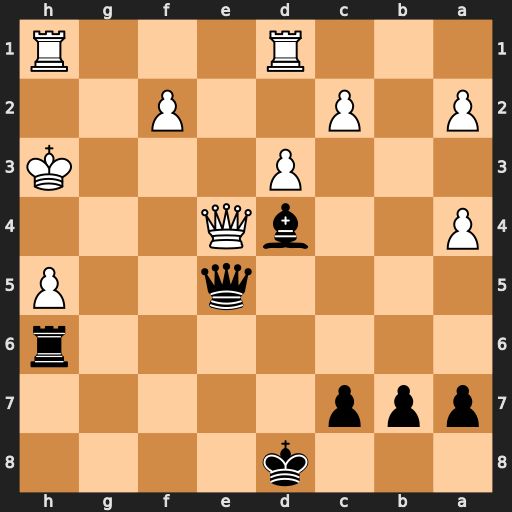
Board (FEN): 3k4/ppp5/7r/4q2P/P2bQ3/3P3K/P1P2P2/3R3R
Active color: b
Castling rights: -
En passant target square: -
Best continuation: Qxh5+ Kg2 Rg6+ Qxg6 Qxg6+